Question: Firstly, I just want to say that any help is appreciated. I am trying to program the ESP8266 WiFi module with the Arduino IDE on my Ubuntu 16.04 PC. My problem is - being new to Ubuntu - how do I download the drivers from <URL>. When I downloaded them, I got the file like this:

But where do I go from here? Thanks!
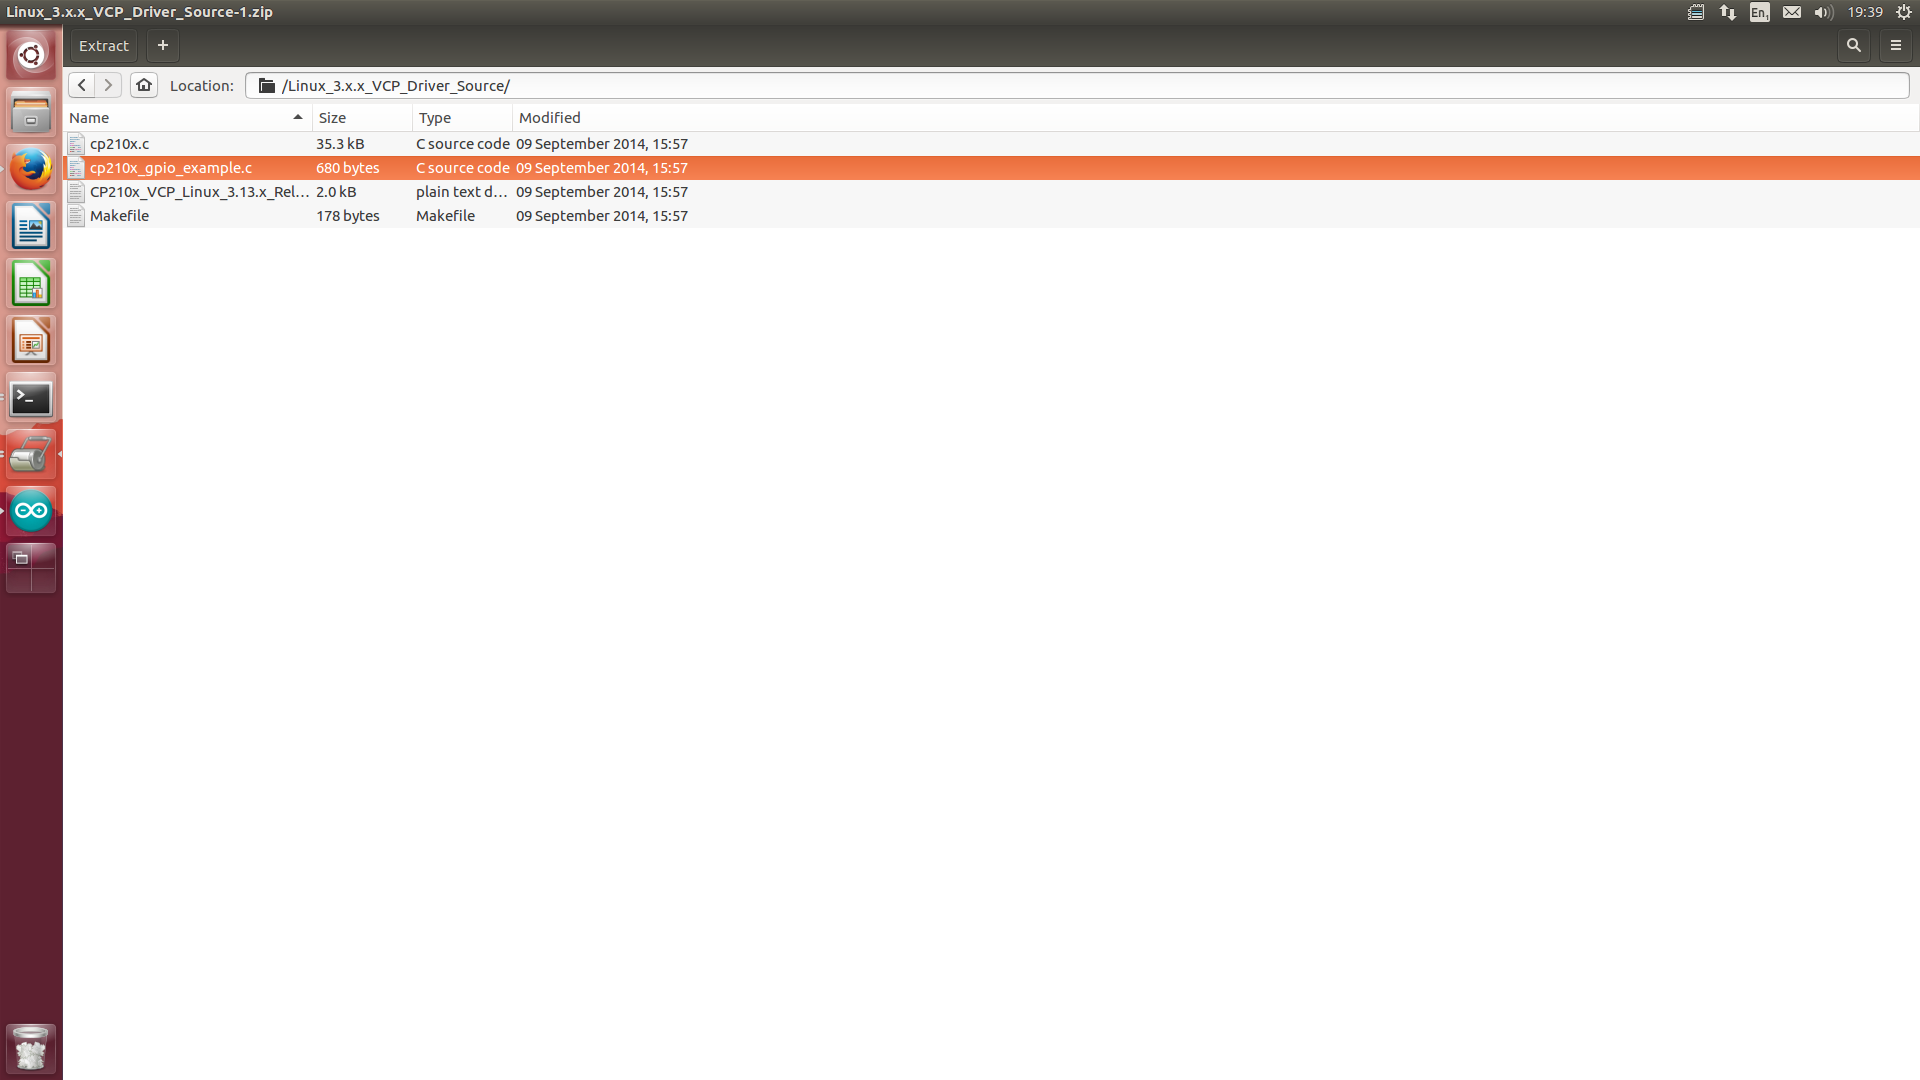
Answer: Linux kernel already has a support for CP21x serial bridges. Do not need to do anything else. For communication issues, check your serial connection.